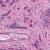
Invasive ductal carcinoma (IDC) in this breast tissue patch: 1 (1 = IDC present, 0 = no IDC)